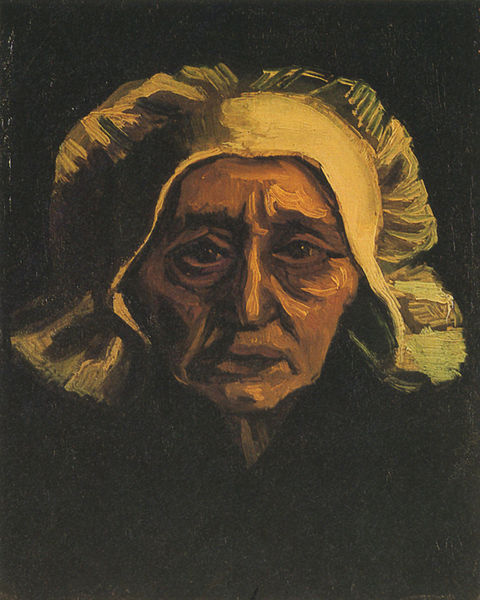
Titel: Kopf einer alten Bäuerin mit weißer Haube
Künstler: Vincent van Gogh
Standort: Wuppertal
Institution: Von der Heydt-Museum
Schlagwörter: blau, dunkel, gemälde, kopf, schatten, umhang, weiß, gelb, grün, ocker, braun, frau, hell, hut, licht, mund, nase, orange, schwarz, stirn, ölbild, blick, dame, beige, haube, alt, alte, arm, augen, falten, gesicht, mensch, trauer, bildnis, hals, portrait, porträt, öl, pastos, auge, gewand, mutter, frontal, kinn, lippen, traurig, kopfbedeckung, wangen, düster, backen, bäuerin, furchen, hart, warm, van gogh, ölgemälde, falte, witwe, kopftuch, detail, reflexe, brauen, faltig, wange, ölfarbe, alter, gogh, expressionistisch, portait, nonne, augenringe, stirnfalten, welk, nasolabialfalte, stirnfalte, vincent van gogh, kerzenlicht, leben, frontalansicht, expressiv, schmerz, müde, backe, lichteffekte, lichtquelle, oma, armut, gelbgrün, emotionen, krumm, schwarzgrün, vincent, sorge, bäurin, magenfalten, herb, gegerbt, kartoffelesser, faltwen, kartoffelleserin, schnwester, wettergegerbt, krähenfüße, f, gefurcht